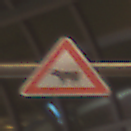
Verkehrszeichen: ViehtriebRechts
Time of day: NotSpecified
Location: Indoor (Urban)
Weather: NotSpecified
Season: NotSpecified
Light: Artificial